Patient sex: M
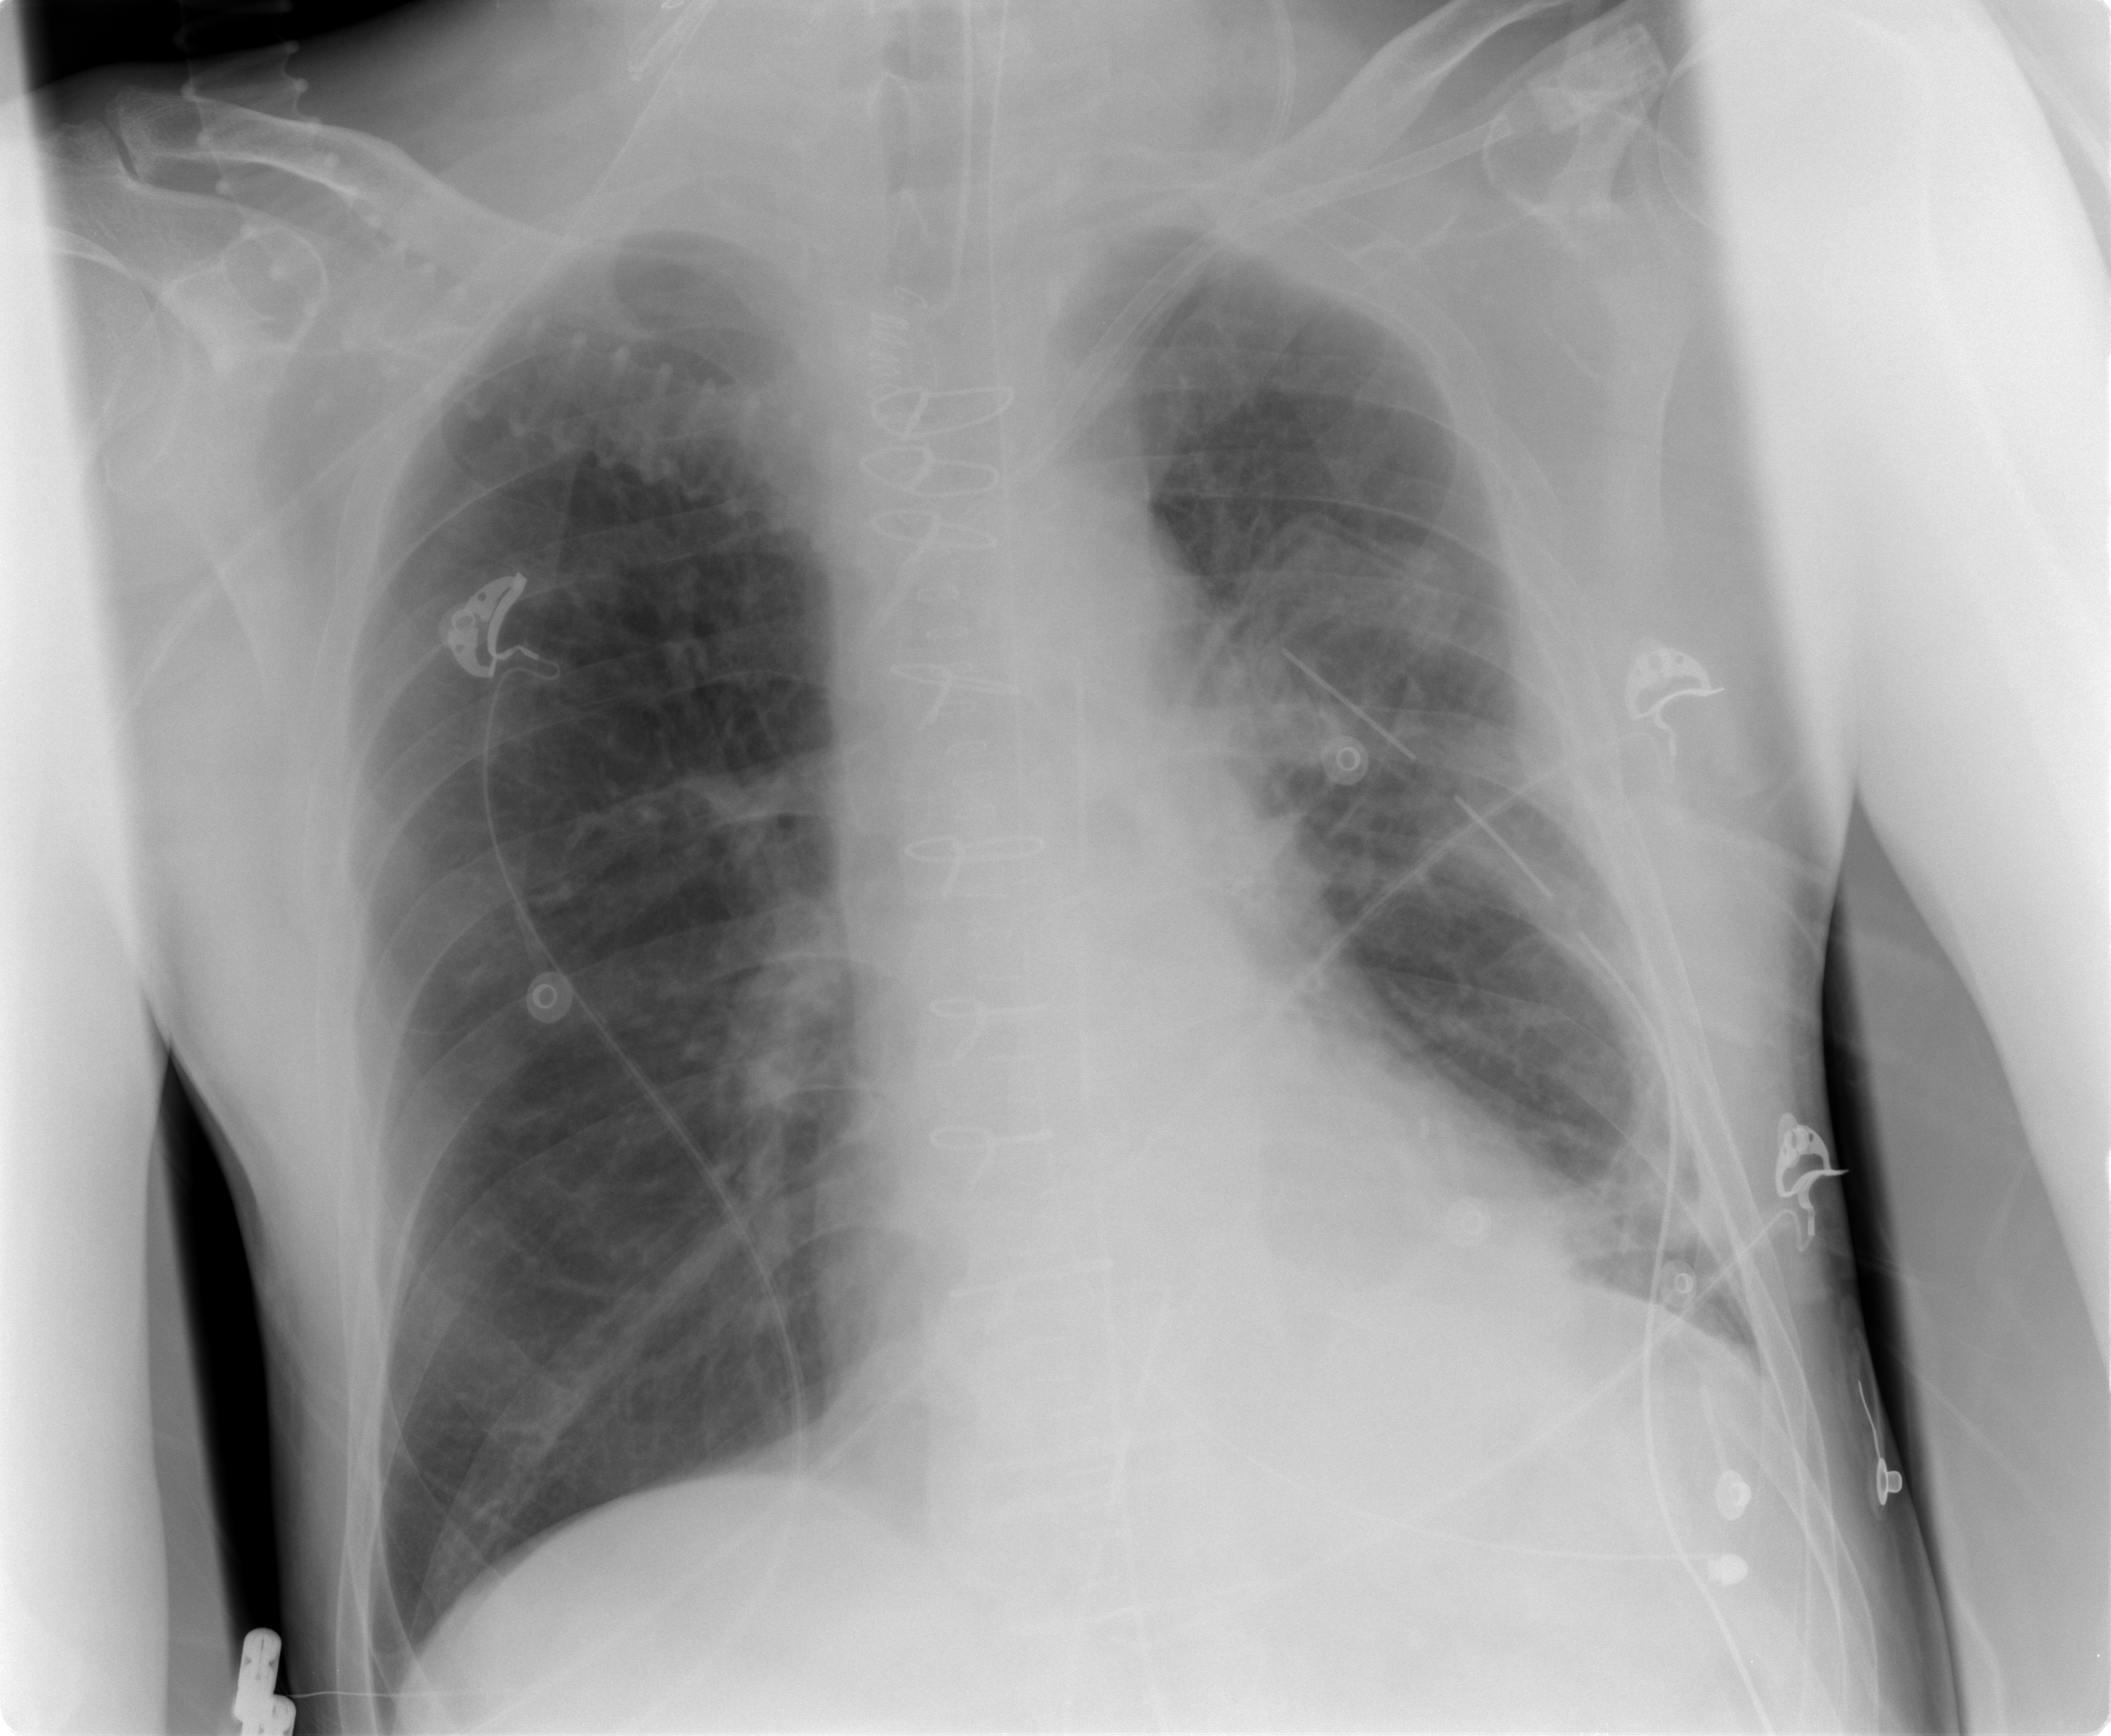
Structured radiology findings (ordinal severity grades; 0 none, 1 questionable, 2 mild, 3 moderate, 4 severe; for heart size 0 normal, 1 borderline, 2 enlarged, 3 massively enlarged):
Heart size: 0
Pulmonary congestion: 0
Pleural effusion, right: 0
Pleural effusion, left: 0
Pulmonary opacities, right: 0
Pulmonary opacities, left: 0
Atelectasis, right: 0
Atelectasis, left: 2